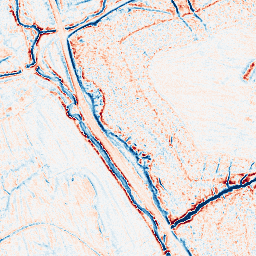
Category: edge_preserving
Decomposition family: anisotropic_diffusion
Decomposition parameters: iterations: 10
kappa: 50
gamma: 0.15
Upsampling method: edge_directed
Upsampling parameters: scale: 4
Upsampling scale: 4